Aerial crown-view tile of a tropical tree (Barro Colorado Island, Panama), acquired 20250124:
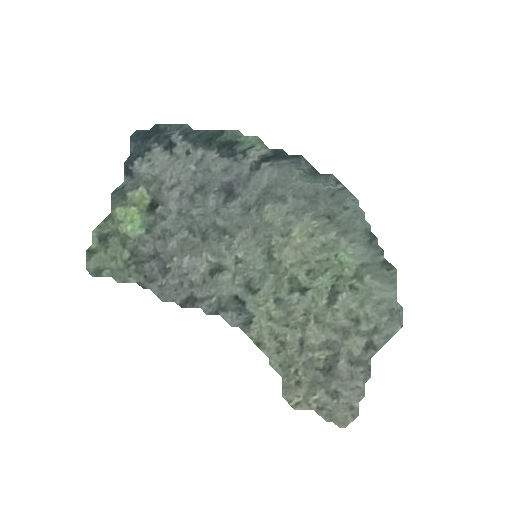
Species: Apeiba tibourbou
GBIF accepted scientific name: Apeiba tibourbou
Crown area: 80.45 m²